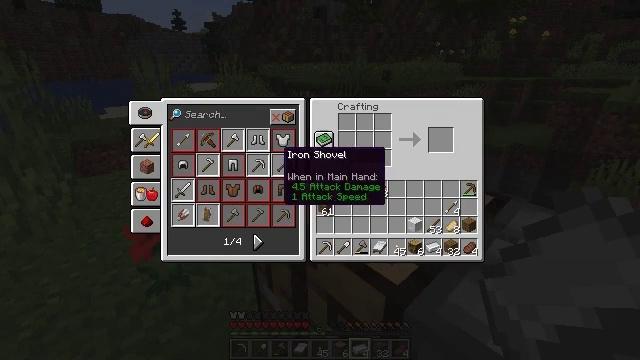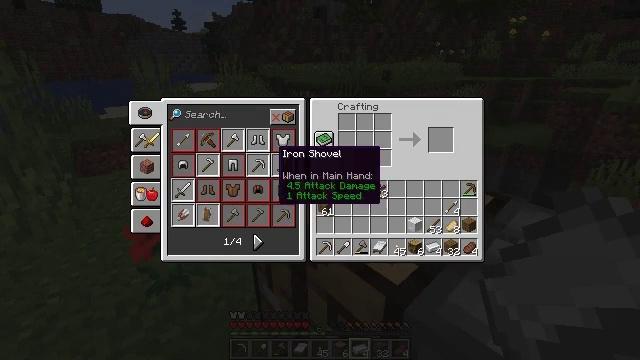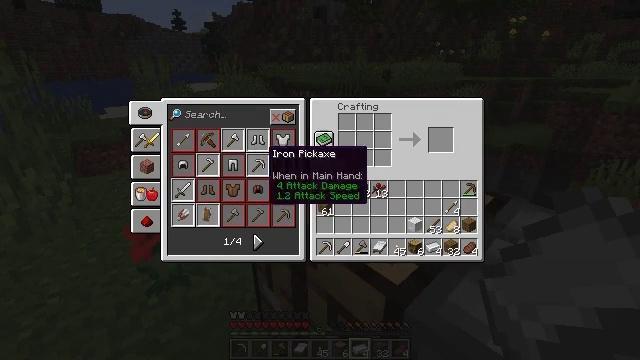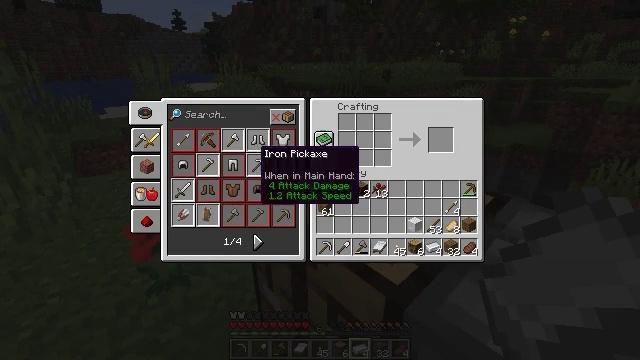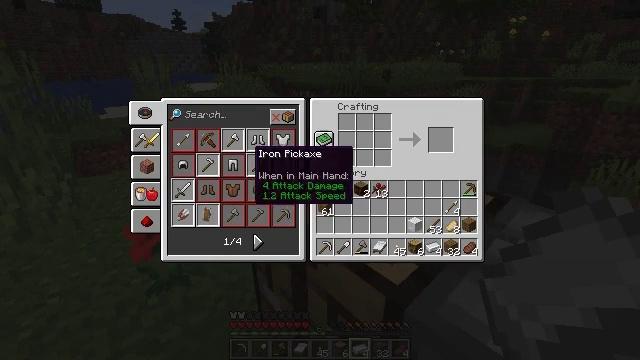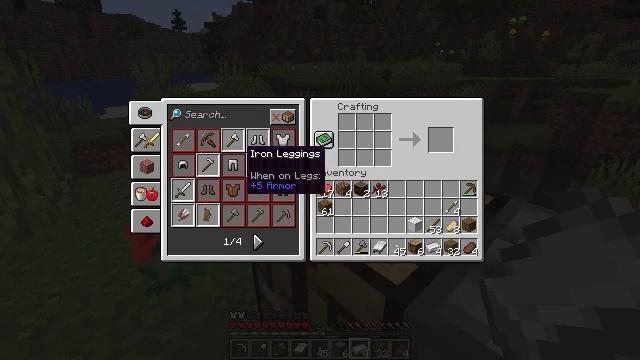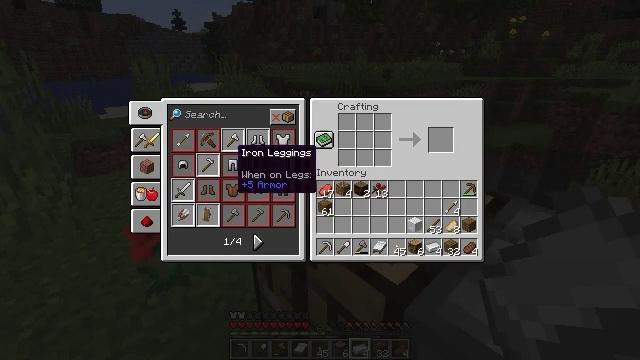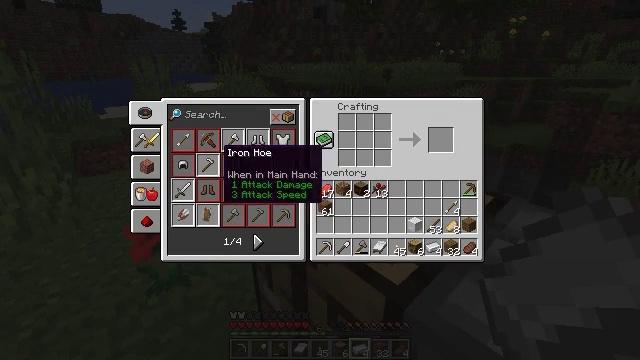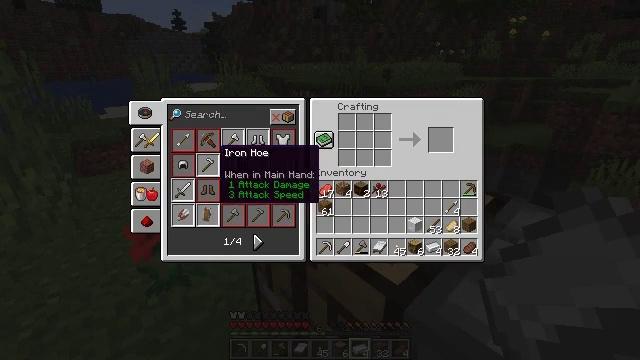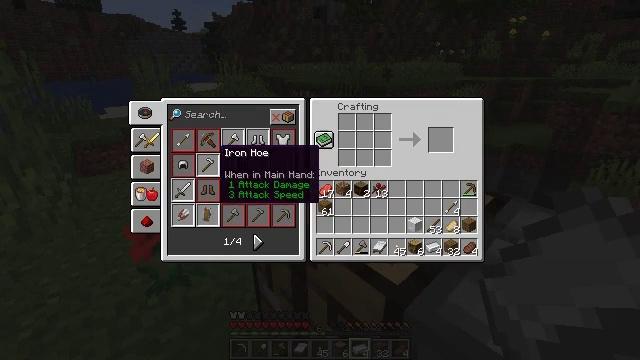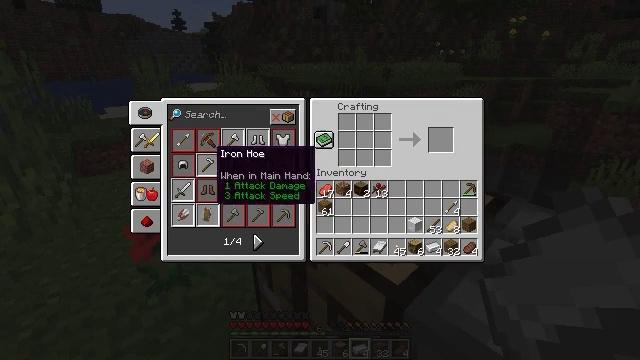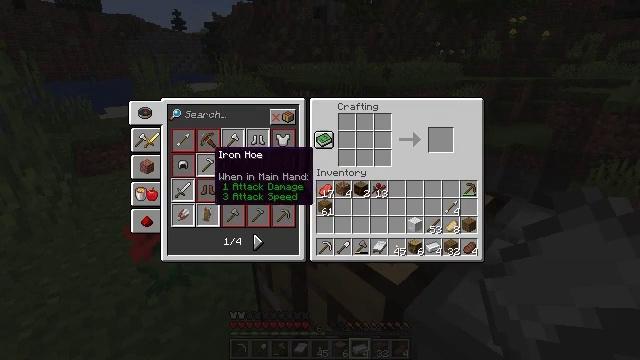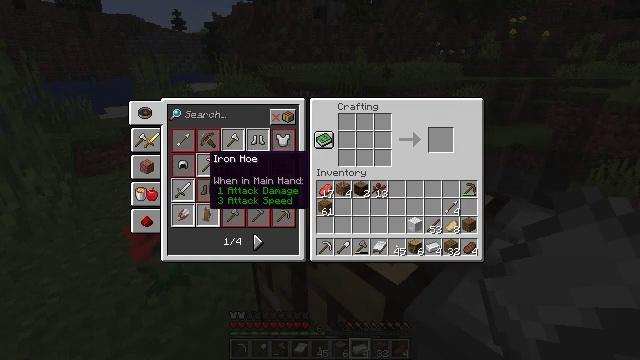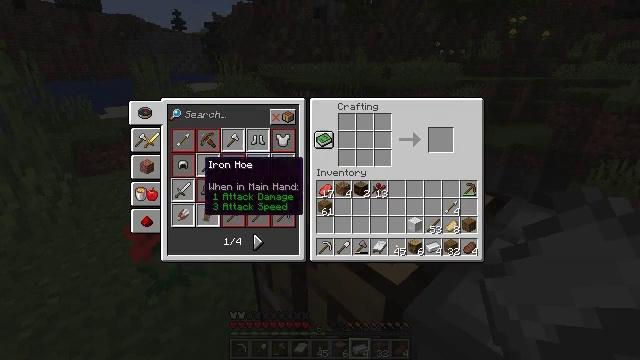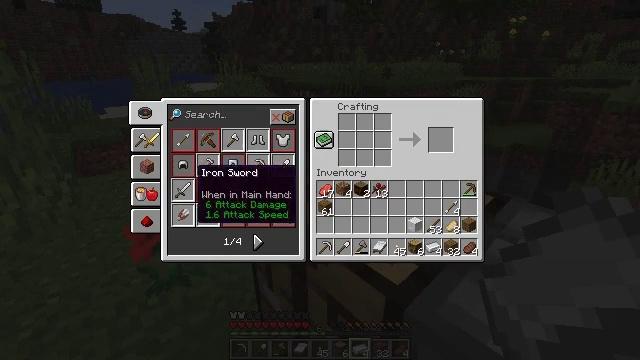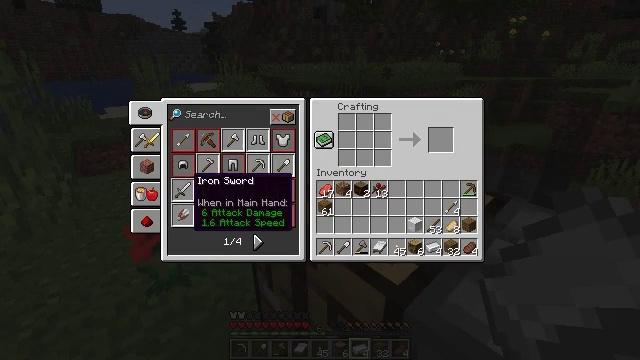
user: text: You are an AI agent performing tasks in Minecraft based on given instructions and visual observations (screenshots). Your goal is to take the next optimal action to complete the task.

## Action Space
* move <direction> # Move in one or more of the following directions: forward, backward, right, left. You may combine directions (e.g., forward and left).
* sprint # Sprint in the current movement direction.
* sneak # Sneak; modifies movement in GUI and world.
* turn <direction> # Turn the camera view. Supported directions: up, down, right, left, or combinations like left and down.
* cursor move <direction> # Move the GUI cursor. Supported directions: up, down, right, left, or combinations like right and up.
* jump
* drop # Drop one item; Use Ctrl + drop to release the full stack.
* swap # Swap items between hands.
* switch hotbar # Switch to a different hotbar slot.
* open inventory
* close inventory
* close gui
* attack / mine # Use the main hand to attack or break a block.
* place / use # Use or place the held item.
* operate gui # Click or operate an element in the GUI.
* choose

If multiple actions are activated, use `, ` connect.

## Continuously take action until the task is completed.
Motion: motion action
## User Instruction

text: Produce an iron sword using iron ingots and a stick.
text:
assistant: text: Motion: no_op
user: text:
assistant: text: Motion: cursor move left
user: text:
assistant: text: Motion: cursor move left
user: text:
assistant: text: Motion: no_op
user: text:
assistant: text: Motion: cursor move left
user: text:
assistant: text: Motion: cursor move left
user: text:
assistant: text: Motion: cursor move left
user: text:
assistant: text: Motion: no_op
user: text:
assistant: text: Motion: no_op
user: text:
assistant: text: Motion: no_op
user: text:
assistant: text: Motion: no_op
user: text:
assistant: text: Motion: no_op
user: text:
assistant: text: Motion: no_op
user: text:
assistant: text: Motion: cursor move down
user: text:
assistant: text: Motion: cursor move down
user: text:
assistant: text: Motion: no_op
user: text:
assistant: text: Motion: operate gui
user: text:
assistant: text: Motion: operate gui
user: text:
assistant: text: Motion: operate gui
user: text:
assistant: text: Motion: no_op
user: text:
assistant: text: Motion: cursor move right and up
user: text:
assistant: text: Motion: cursor move right and up
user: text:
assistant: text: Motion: cursor move right and up
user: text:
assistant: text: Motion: cursor move right
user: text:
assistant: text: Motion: cursor move right
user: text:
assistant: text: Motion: no_op
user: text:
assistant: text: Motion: no_op
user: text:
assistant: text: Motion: no_op
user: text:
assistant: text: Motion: no_op
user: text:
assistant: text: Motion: no_op